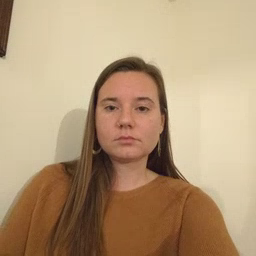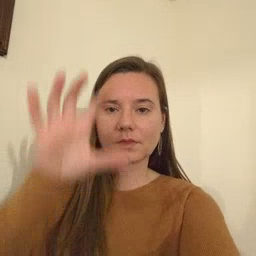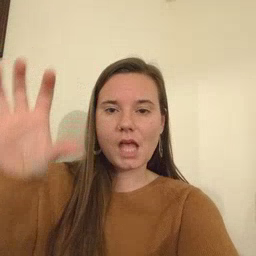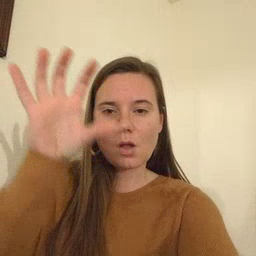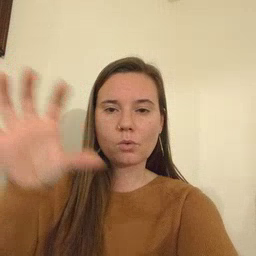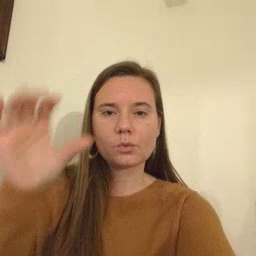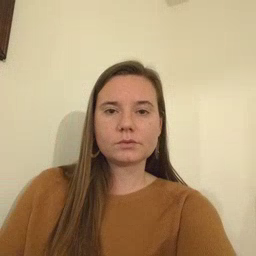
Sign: cloud